【题型】解答题　【知识点】平面几何　【难度】easy
如图，一只小羊被主人用绳子拴在长为 5 米，宽为 4 米的长方形水泥台的一个顶点上，水泥台的周围都是草地．

\vspace{0.5em}
\noindent (1) 若绳子长为 4 米，求这只羊能吃到草的区域的最大面积（结果保留 $\pi$）．

\vspace{0.5em}
\noindent (2) 为了增加小羊吃草的范围，现决定把绳子的长度增加到 6 米，求这只羊现在能吃到草的区域的最大面积（结果保留 $\pi$）．
【解答】

\noindent \textbf{【详解】}
（1）解：假设羊绷着绳子跑，则羊能到达的区域就是最大区域的边界，
当绳子长为4米时，这只羊能吃到草的区域的最大区域为图中$\dfrac{3}{4}$圆的面积，
则面积$S=\dfrac{3}{4}\times\pi\times 4^2=12\pi$（平方米），
答：这只羊能吃到草的区域的最大面积是$\boldsymbol{12\pi}$平方米；

（2）解：如图，当绳长为6米时，羊活动的最大区域面积由三部分组成，

其中分为扇形$AEF$，扇形$BDE$，扇形$CFG$，

$\because AC=5$，$AB=4$，$AF=AE=6$，
$\therefore CF=6-5=1$，$BE=6-4=2$，
$\therefore$羊活动的最大区域面积为$\dfrac{3}{4}\times\pi\times 6^2+\dfrac{1}{4}\times\pi\times 2^2+\dfrac{1}{4}\times\pi\times 1^2=\dfrac{113}{4}\pi$．
答：这只羊现在能吃到草的区域的最大面积是$\boldsymbol{\dfrac{113}{4}\pi}$平方米．

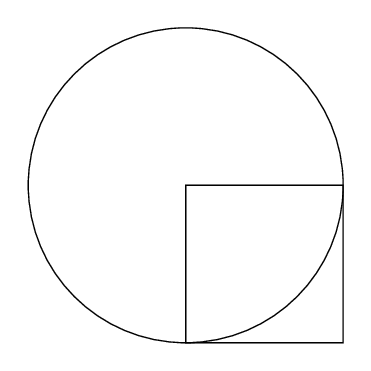
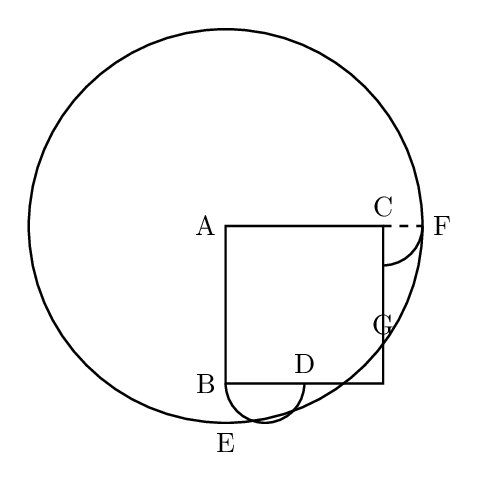